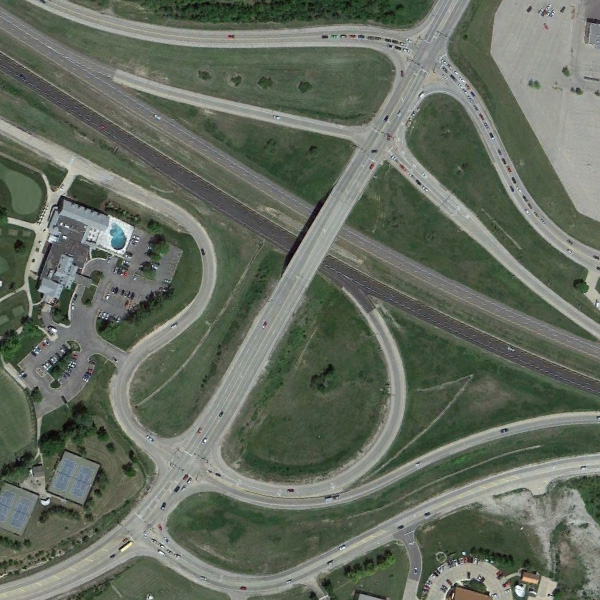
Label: Viaduct